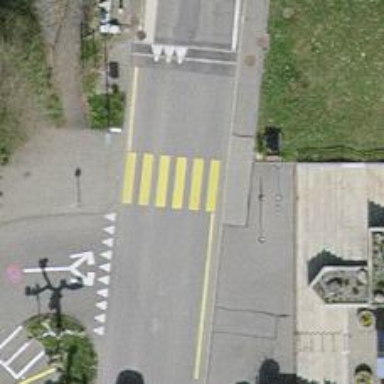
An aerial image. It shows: Zebra crossing on the road.